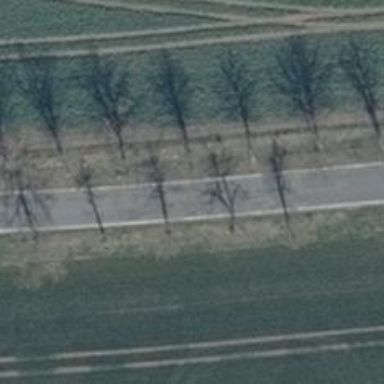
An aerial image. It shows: Secondary road with asphalt surface.